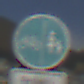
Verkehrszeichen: GetrennterRadUndGehwegRadwegLinks
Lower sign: BesondereFahrzeugeUndTransportgueter7
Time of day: MorningAfternoon
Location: Outdoor (Suburban)
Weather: PartlyCloudy
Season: NotSpecified
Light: Natural